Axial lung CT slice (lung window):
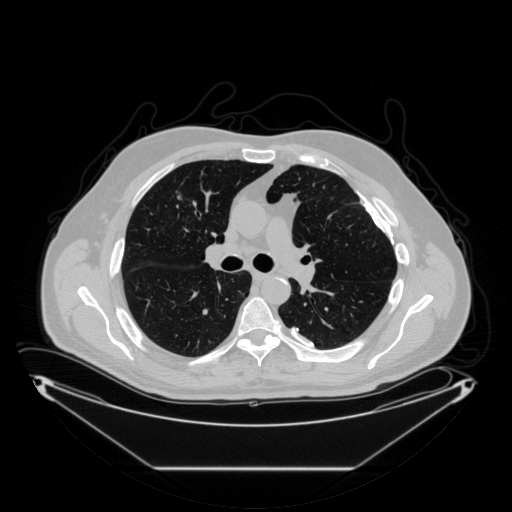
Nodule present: no